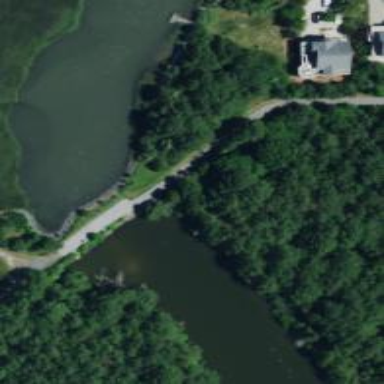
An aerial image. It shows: Culvert underpass for canal.